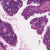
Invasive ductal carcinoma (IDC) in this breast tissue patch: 0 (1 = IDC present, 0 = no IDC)